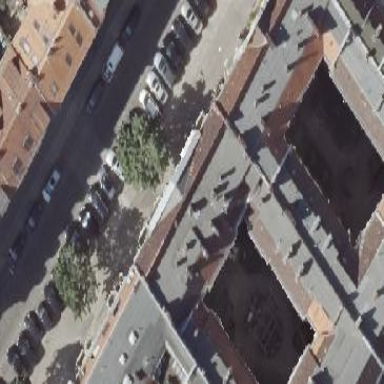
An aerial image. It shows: Apartments building with saltbox roof shape.